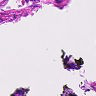
Metastatic tissue present: no